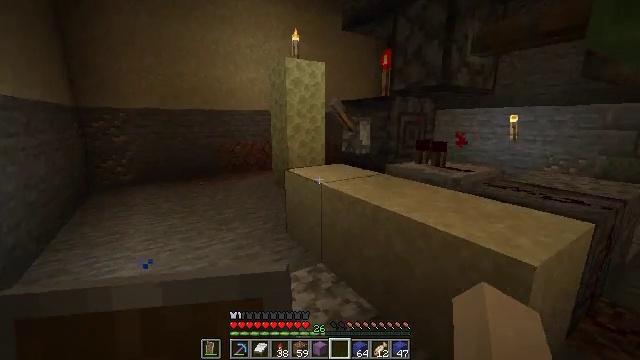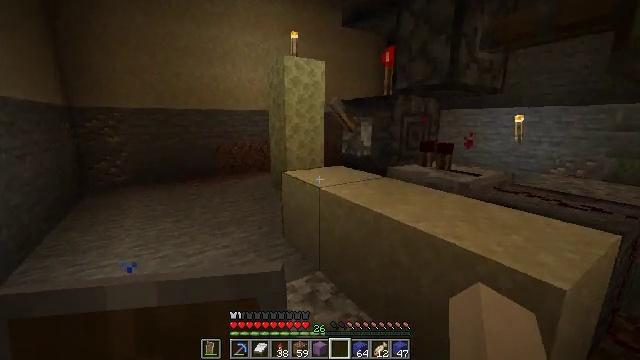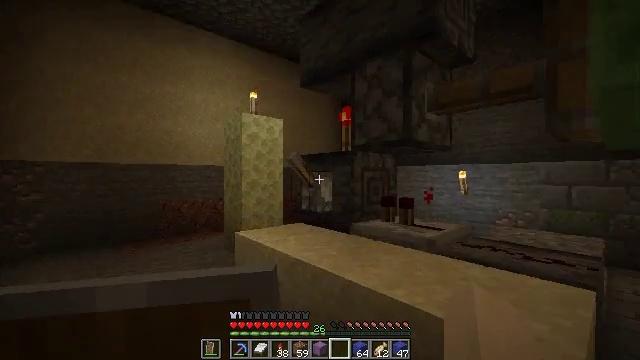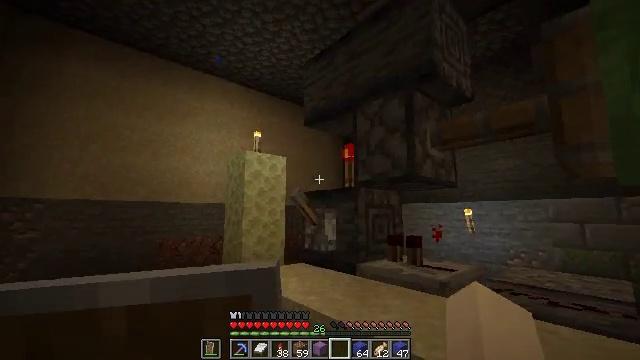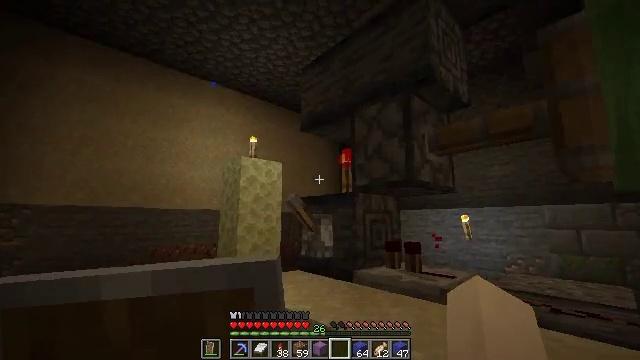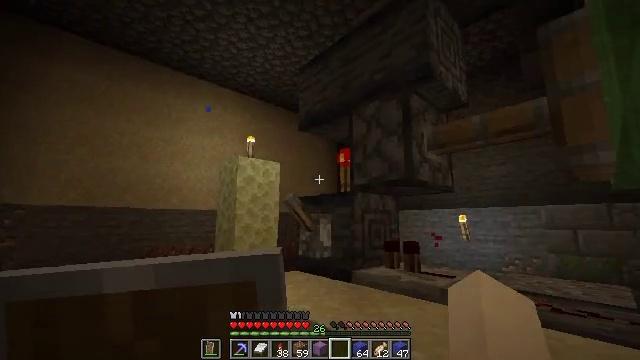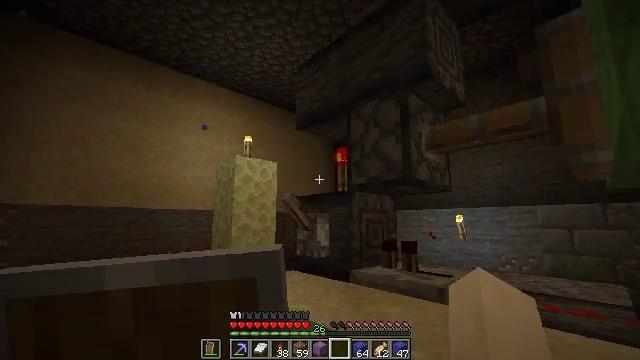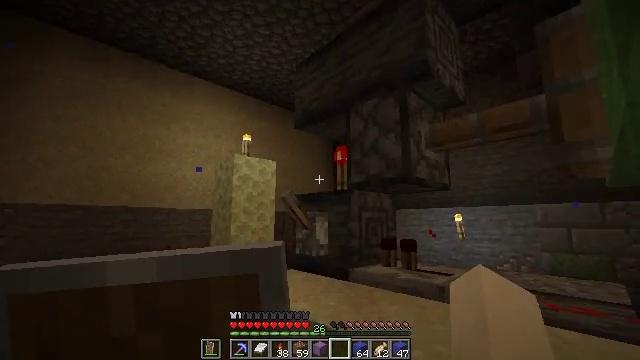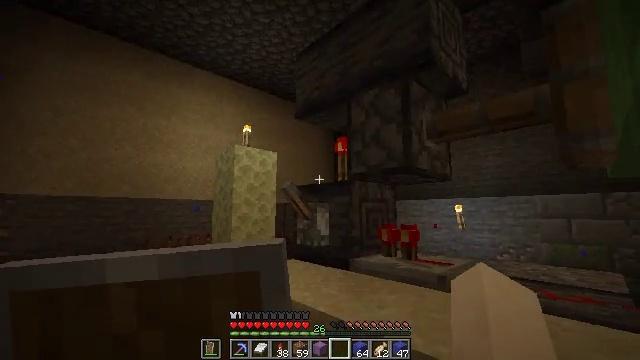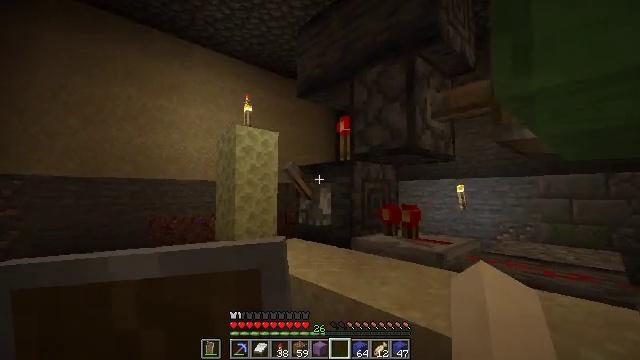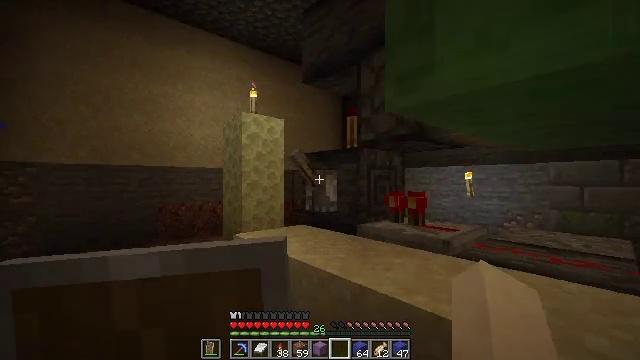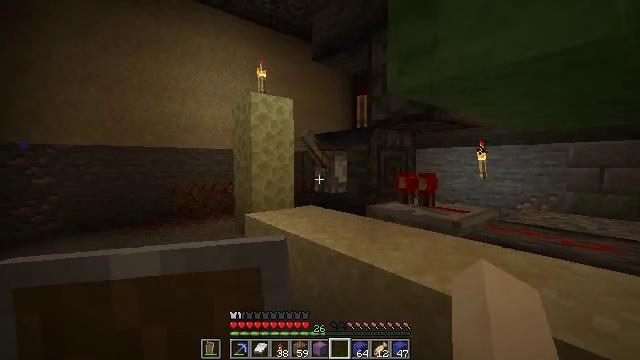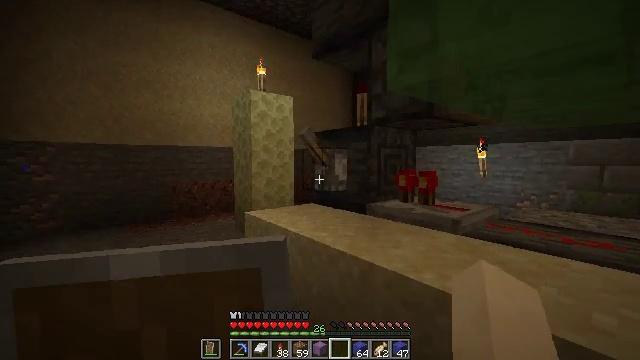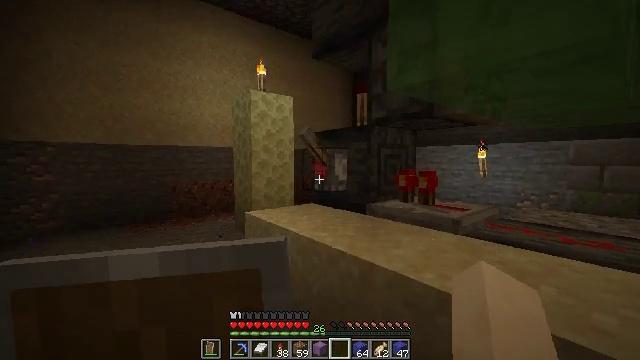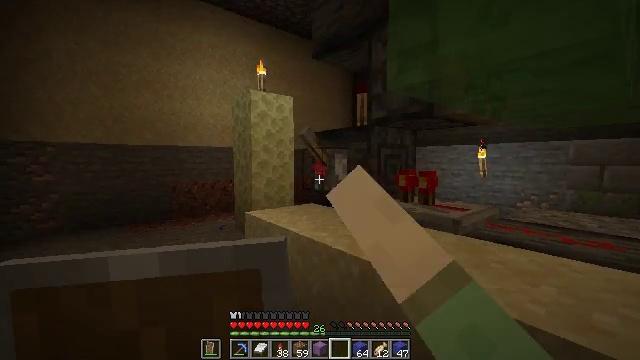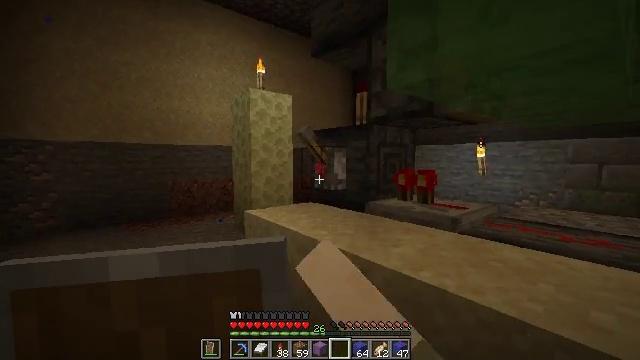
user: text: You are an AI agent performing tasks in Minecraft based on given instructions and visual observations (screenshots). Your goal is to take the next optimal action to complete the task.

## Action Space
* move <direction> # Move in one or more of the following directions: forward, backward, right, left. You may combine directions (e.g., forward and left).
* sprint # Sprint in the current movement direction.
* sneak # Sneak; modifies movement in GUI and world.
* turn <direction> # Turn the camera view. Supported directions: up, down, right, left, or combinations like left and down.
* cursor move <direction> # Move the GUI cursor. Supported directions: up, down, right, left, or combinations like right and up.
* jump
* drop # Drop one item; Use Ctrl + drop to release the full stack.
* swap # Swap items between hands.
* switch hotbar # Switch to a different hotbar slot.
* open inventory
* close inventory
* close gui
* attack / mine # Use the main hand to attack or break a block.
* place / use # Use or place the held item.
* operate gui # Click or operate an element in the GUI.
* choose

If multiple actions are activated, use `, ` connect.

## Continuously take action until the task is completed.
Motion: motion action
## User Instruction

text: Get some red concrete powder.
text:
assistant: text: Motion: move forward
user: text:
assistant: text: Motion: turn right and up
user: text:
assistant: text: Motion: turn up
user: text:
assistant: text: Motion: turn up
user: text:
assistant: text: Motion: no_op
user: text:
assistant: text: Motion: no_op
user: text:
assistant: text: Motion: no_op
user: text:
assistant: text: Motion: turn down
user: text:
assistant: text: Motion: turn down
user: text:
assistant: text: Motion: turn left and down
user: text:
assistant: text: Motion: turn left and down
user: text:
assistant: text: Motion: no_op
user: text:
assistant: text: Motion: use / place
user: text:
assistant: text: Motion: use / place
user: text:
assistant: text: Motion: no_op
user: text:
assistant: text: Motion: no_op
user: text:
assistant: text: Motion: no_op
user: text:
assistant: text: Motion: no_op
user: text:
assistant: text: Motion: no_op
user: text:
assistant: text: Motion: turn right
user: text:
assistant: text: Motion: move back and move left, turn right and up
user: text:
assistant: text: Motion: move back and move left, turn right and up
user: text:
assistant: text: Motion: move back and move left, turn right and up
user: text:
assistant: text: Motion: move back and move left, turn right and up
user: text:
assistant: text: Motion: move back and move left, turn right
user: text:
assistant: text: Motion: move back and move left, turn right
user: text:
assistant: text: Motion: move back
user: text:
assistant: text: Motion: no_op
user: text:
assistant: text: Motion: no_op
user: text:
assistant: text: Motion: no_op